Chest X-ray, AP view. Patient: 15 years old, sex M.
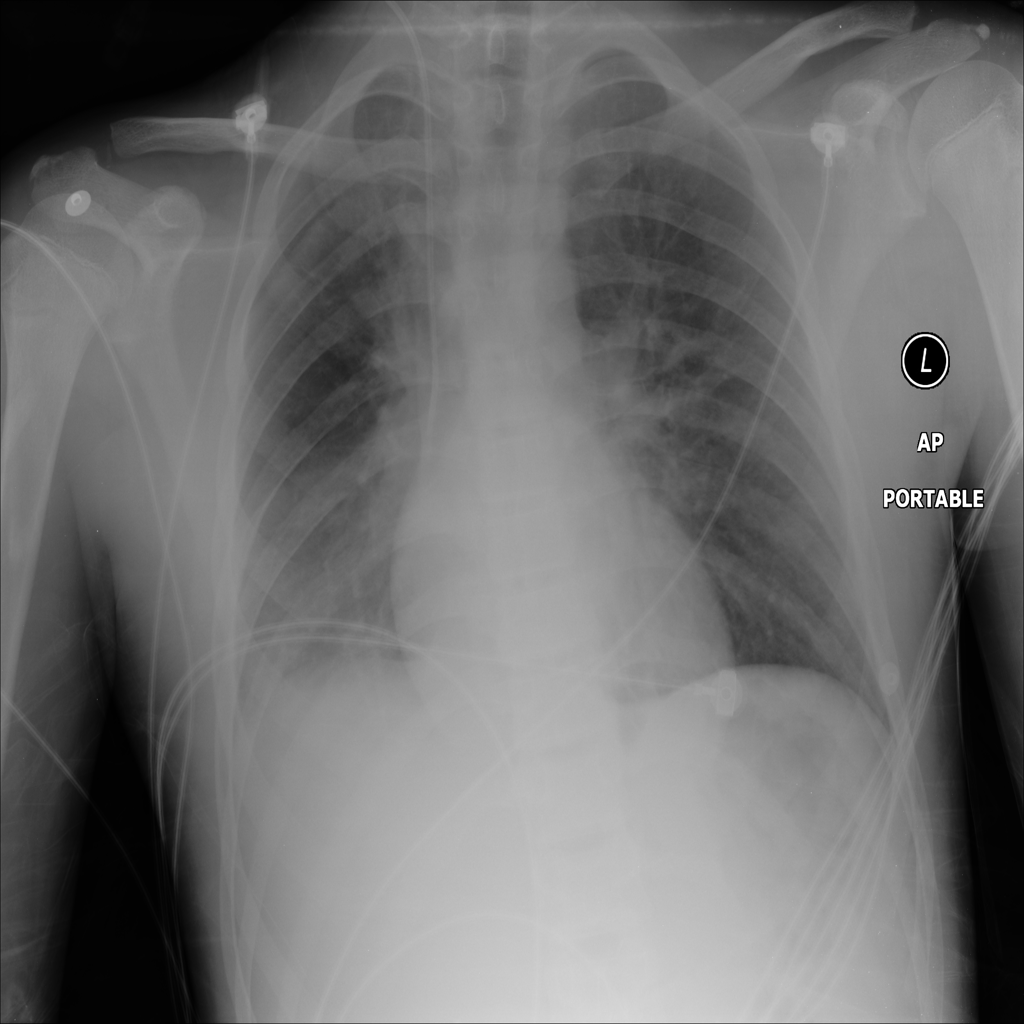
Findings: No Finding